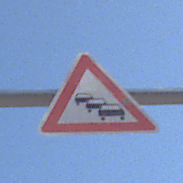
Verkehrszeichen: Stau
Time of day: MorningAfternoon
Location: Outdoor (Urban)
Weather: Clear
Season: NotSpecified
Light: Natural